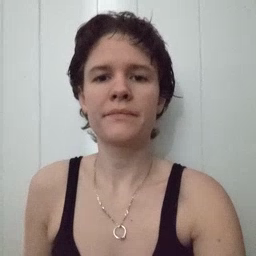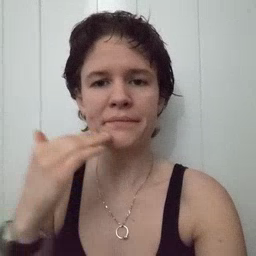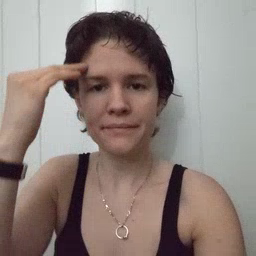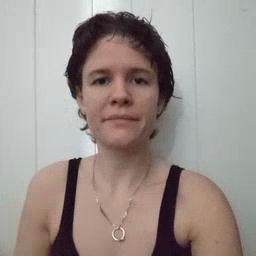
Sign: head